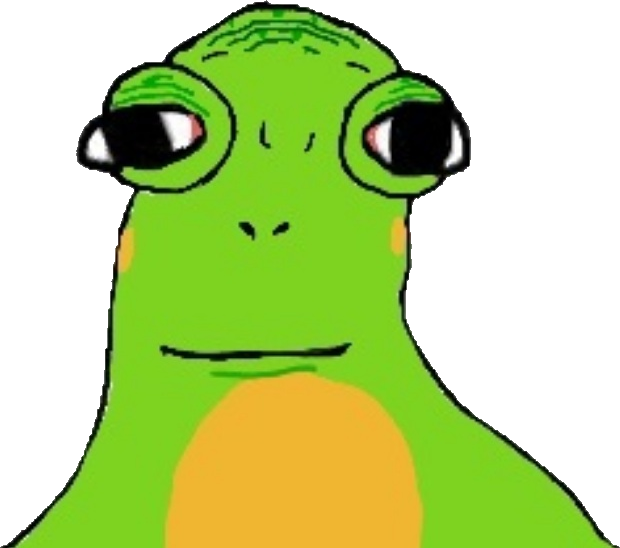
Label: 5_Shroomjak